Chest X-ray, PA view. Patient: 48 years old, sex M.
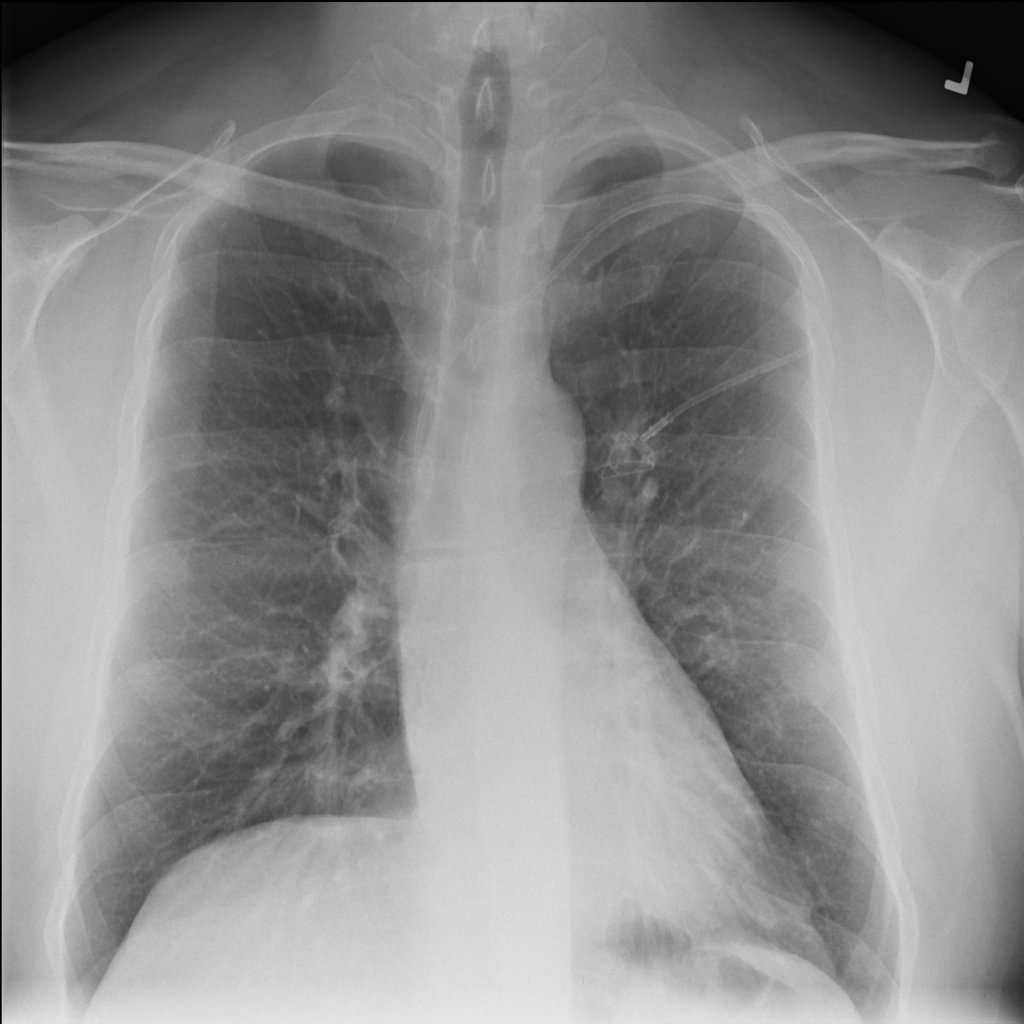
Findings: No Finding